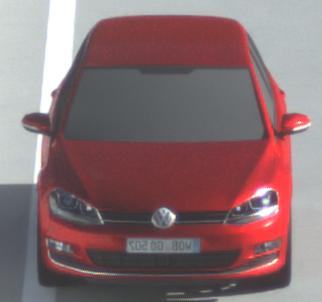
Make: VW
Model: Golf 1.2 TSI BMT
Detailed model: Golf (VII)
Model produced from: 2012/11
Model produced until: 2014/05
Doors: 3
Color: red
Road condition: dry road
Daytime: morning or afternoon
Contrast: high contrast